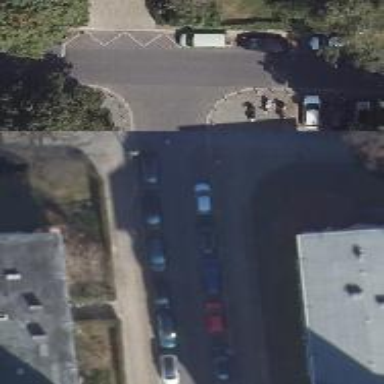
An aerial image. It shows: Residential road with asphalt surface and sidewalks on both sides. There is parallel on-street parking available on both sides of the road.